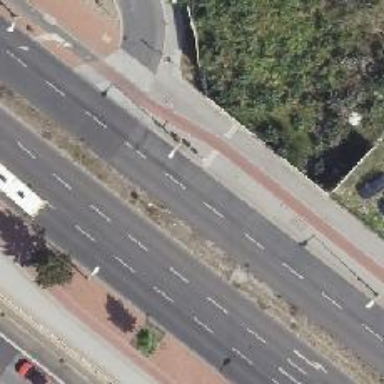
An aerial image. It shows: Secondary road with asphalt surface. It has cycle track on the right side and is dual carriageway.